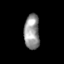
Tissue: skin
Cell type: Epithelial cells
Senescence score: 0.9015
Nuclear area (px): 528
Mean DAPI intensity: 148.727